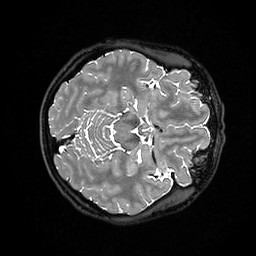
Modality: T2w
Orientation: axial
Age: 29
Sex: female
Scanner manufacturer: ge
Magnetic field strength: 3 T
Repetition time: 3.202 s
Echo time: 0.0669 s